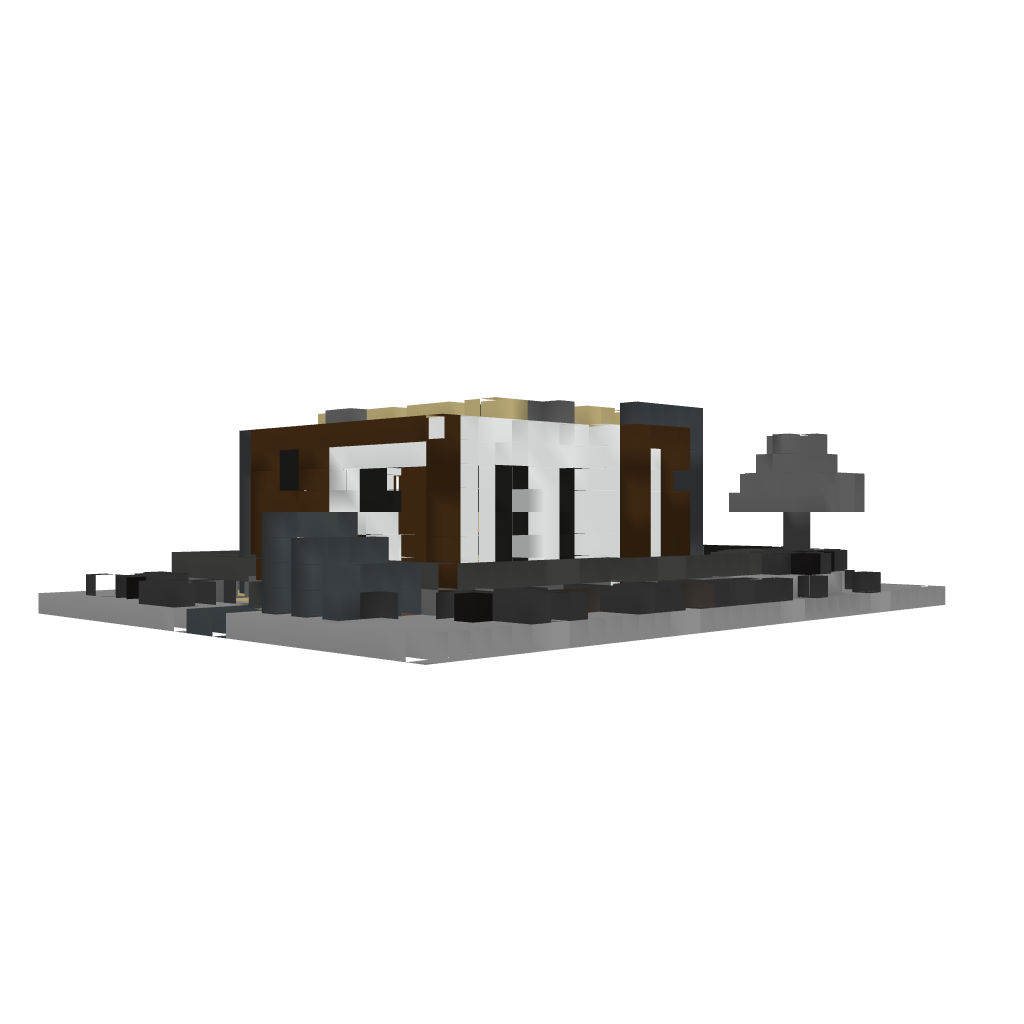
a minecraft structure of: Modern House #2 (By Ecl1pse8) 1.7.2